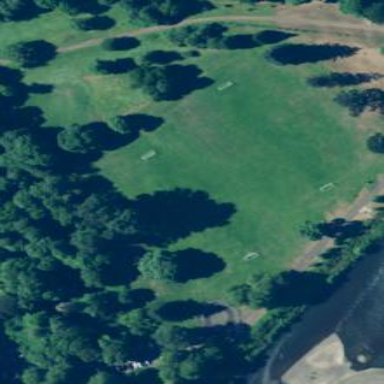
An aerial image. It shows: Soccer pitch with grass surface for leisure and sports.